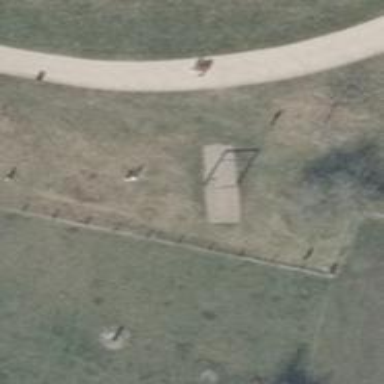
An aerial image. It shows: Playground with swing set on sandy surface.